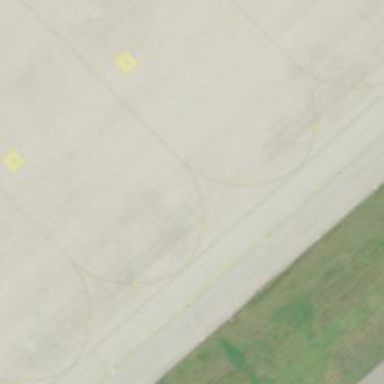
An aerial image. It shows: View of taxiway at the airport.